Question: I would like to know if (and maybe how) some text-shadow like shown in following image is possible:

The shadow is decreasing over several list-elements. I was thinking to give each element different hover-classes depending on what element is being hovered on, but I am not even sure how to get such decreasing shadows with CSS. Would be really cool if someone would be able to teach me how to do that. If you want you can use my <URL> code.
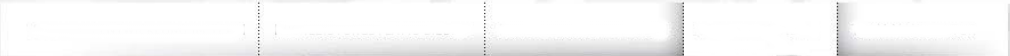
Answer: You could try something like this
# demo
(click a tab to select it and see the shadows)
and get the effect using 'box-shadow' on pseudo-elements of the selected tab.
Should look like this

:
'''
<ul class='tabs'>
<li><a href='#' tabindex='1'>1st tab</a></li>
<!-- as many tabs as you would like -->
<li><a href='#' tabindex='1'>aaand another tab</a></li>
</ul>
'''
Relevant :
'''
.tabs { overflow: hidden; margin-top: 7em; list-style: none; }
.tabs li { float: left; border-right: 1px dotted #222; }
.tabs a {
display: block;
position: relative;
padding: 1em .66em;
font: .66em/1.1 sans-serif;
text-transform: uppercase;
text-decoration: none;
}
.tabs a:focus {
z-index: 3;
outline: none;
box-shadow: 0 -.5em 1.5em black;
background: lemonchiffon;
}
.tabs a:focus:before, .tabs a:focus:after {
position: absolute;
bottom: -1px;
width: 30em; height: 1px;
box-shadow: 0 0 20px 1px black;
content: '';
}
.tabs a:before {
left: -30.5em;
transform: rotate(-3deg);
transform-origin: 100% 100%;
}
.tabs a:after {
right: -30.5em;
transform: rotate(3deg);
transform-origin: 0 100%;
}
'''